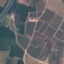
Land use / land cover class: PermanentCrop